Interaction volume radius: 10 \u00c5
Interaction volume height: 20 \u00c5
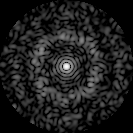
Disorder parameter: 0.7815